Question: I have created a TFS build definition to create our software releases. Now I want to restrict access to start this build. Main goal is to avoid starting a release build by accident. Is there a way to either
- -
EDIT: finally I came up with an own solution for part 2 of the question
I edited the buildprocesstemplate and added a custom argument (<URL> which I test at the very start of the buildprocess. If one tries to start the build without entering the password, the build will fail with an exception. Of course this is not a supersafe protection by any means, but that was not the intention in this case.

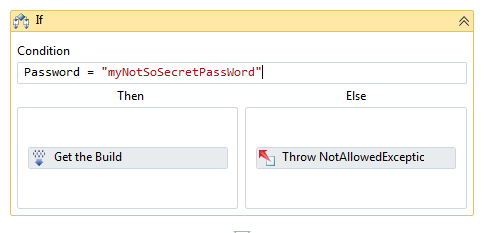
Answer: Right click on the build definition > 'Security' > Select a group you wish to control >
Check the 'Deny' permission for:
'Queue builds'
'Edit build definition'
'View build definition'